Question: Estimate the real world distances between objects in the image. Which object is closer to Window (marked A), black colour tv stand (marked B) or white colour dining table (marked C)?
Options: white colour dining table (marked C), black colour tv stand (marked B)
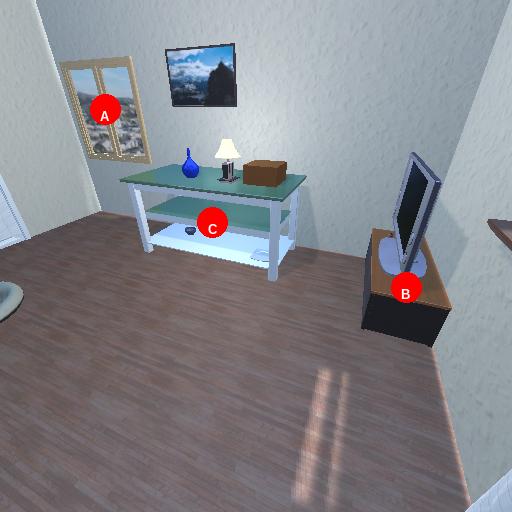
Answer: white colour dining table (marked C)